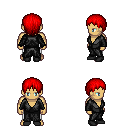
a pixel art fantasy rpg character, male body template, human, tanned skin, gray robe, white pants, red plain hairstyle, black shoes, four views (front, back, left, right), 2x2 character sprite sheet, small pixel art, hard edges, no anti-aliasing